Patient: sex M, age 55
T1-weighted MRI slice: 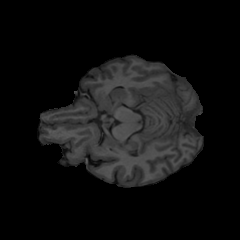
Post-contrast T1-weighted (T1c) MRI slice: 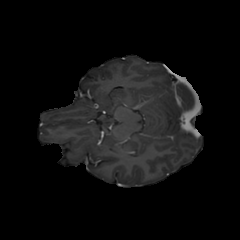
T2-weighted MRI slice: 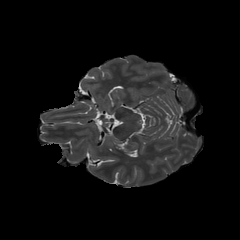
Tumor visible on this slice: no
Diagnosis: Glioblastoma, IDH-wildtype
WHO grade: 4